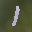
Label: 1